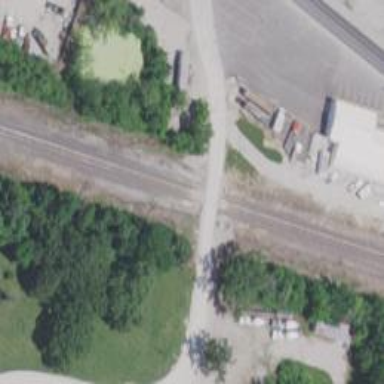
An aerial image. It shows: Level crossing along the railway.